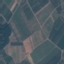
Land use / land cover class: PermanentCrop